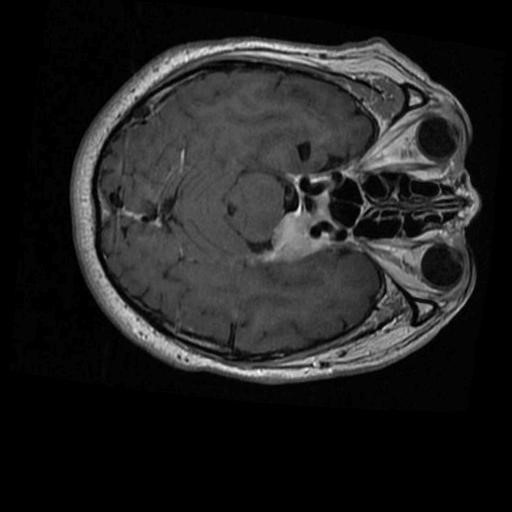
Label: brain_menin